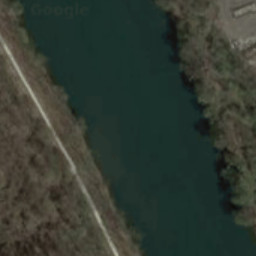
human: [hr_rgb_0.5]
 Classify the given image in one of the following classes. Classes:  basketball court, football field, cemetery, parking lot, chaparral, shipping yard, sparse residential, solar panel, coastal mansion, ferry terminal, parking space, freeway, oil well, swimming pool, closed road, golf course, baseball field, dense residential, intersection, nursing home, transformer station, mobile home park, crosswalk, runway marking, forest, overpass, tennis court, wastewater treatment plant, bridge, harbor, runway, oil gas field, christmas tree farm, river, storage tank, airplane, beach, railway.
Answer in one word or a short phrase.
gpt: river